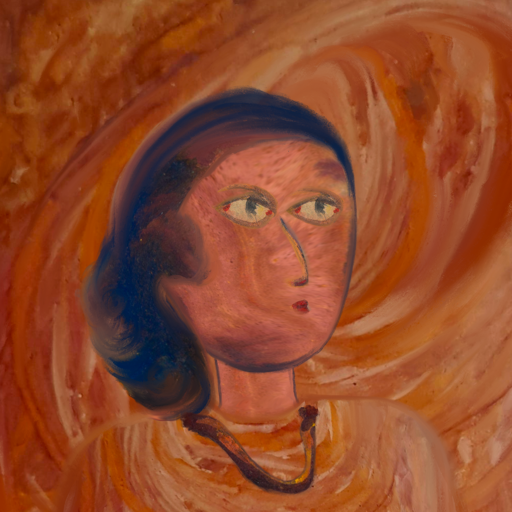
Background: Pious_Lady, Head And Neck Side: Mother_And_Son_Mother, Face Side: GypsyMother, Bust: Pious_Lady, Hair Side: Mother_And_Son_Son, Head Accessory: Blank, Second Necklace: Comrade, Necklace: Blank, Baby: Blank